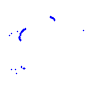
Particle: proton